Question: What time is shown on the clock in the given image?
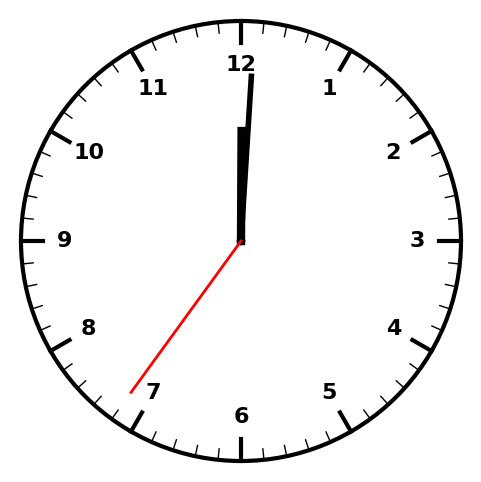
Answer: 12:00:36